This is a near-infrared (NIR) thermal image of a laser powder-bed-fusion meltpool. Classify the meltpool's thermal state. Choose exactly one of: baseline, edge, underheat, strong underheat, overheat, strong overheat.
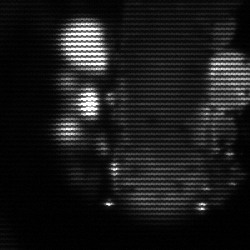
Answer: strong underheat